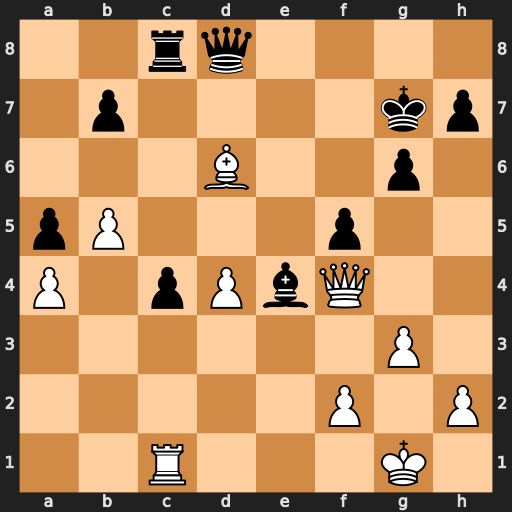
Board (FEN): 2rq4/1p4kp/3B2p1/pP3p2/P1pPbQ2/6P1/5P1P/2R3K1
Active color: w
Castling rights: -
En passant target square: -
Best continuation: f3 Bxf3 Be5+ Kg8 Qxf3